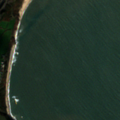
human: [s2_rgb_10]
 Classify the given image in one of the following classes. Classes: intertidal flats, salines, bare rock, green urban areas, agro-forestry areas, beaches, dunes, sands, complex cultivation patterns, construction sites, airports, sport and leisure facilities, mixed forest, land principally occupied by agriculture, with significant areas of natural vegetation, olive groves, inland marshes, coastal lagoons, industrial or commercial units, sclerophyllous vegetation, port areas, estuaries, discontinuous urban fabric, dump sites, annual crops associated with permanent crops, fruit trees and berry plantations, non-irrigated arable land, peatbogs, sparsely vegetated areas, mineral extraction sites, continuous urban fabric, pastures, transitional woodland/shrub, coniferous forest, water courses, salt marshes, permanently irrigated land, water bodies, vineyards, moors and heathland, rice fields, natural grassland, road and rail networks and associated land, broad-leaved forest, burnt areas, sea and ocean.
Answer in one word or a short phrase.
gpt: mineral extraction sites, pastures, sea and ocean